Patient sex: M
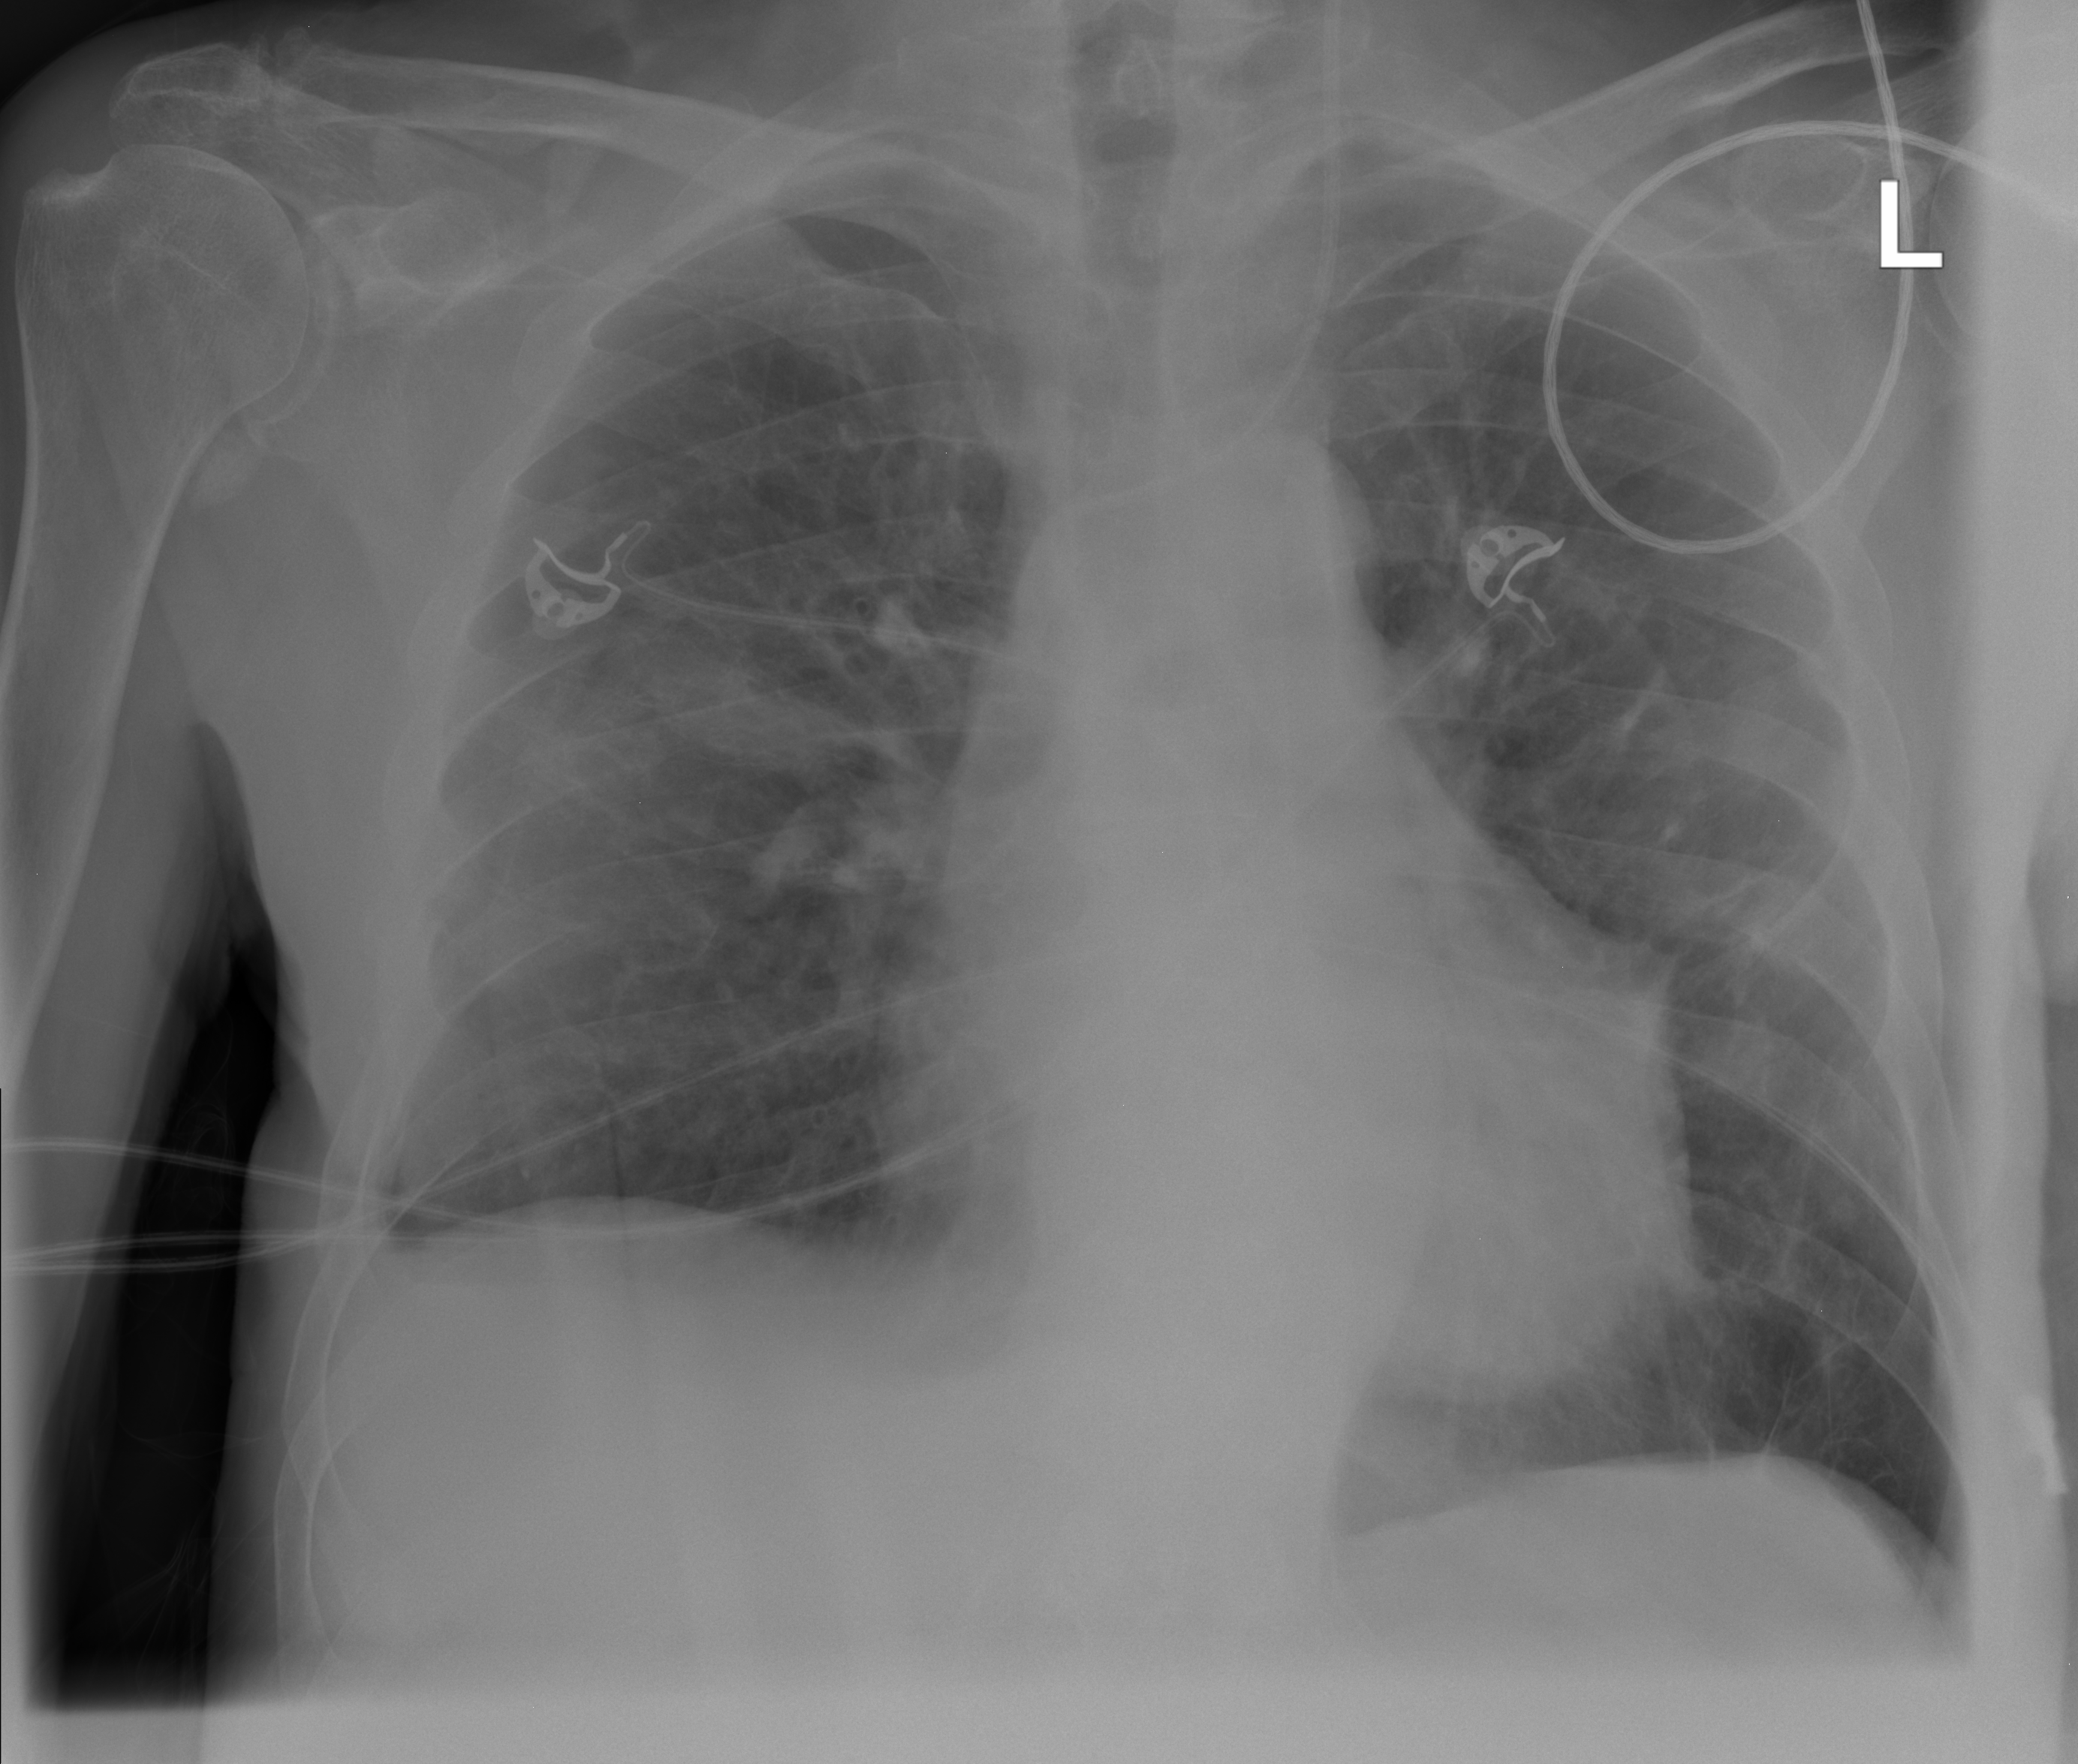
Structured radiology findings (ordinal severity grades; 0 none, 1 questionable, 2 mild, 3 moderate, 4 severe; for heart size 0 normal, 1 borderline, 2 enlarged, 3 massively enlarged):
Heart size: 0
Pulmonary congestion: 0
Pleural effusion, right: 1
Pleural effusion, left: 0
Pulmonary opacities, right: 0
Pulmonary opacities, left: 0
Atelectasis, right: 0
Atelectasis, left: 0